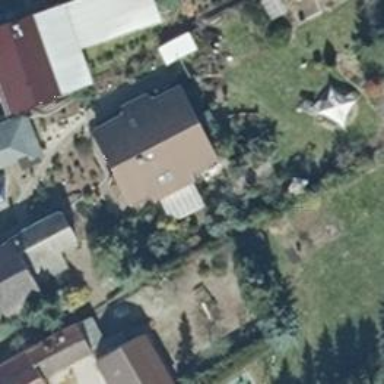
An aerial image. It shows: Simple and straightforward house.